Interaction volume radius: 10 \u00c5
Interaction volume height: 10 \u00c5
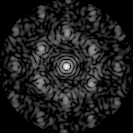
Disorder parameter: 0.6005